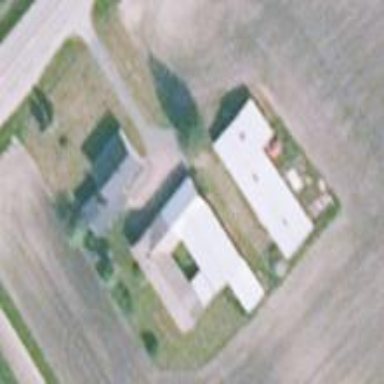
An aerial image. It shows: Farmyard area.